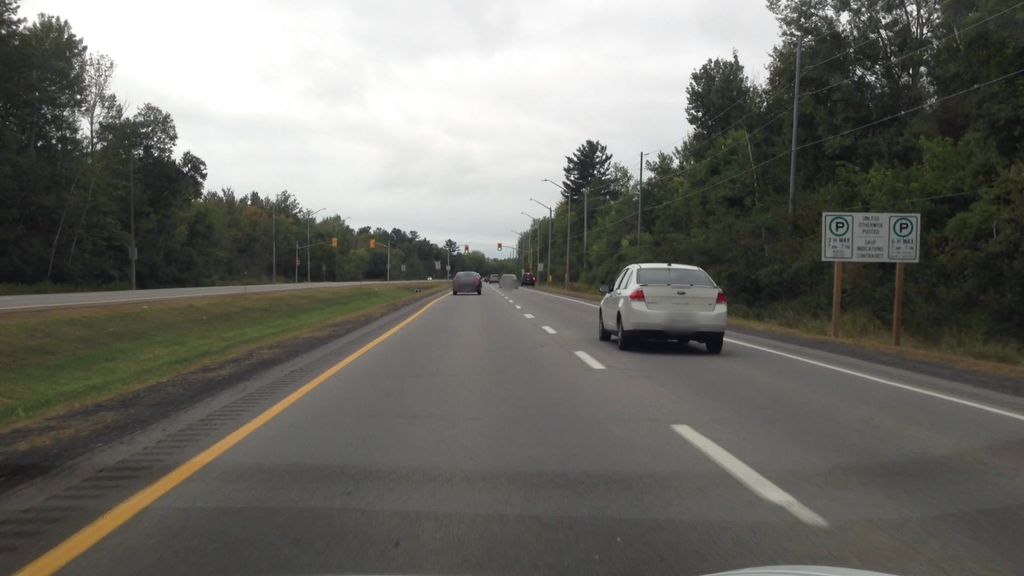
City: ottawa-gatineau